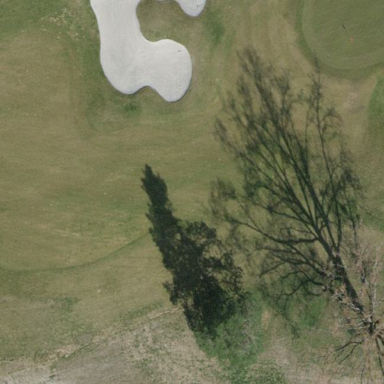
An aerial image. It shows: Golf fairway surrounded by grass.